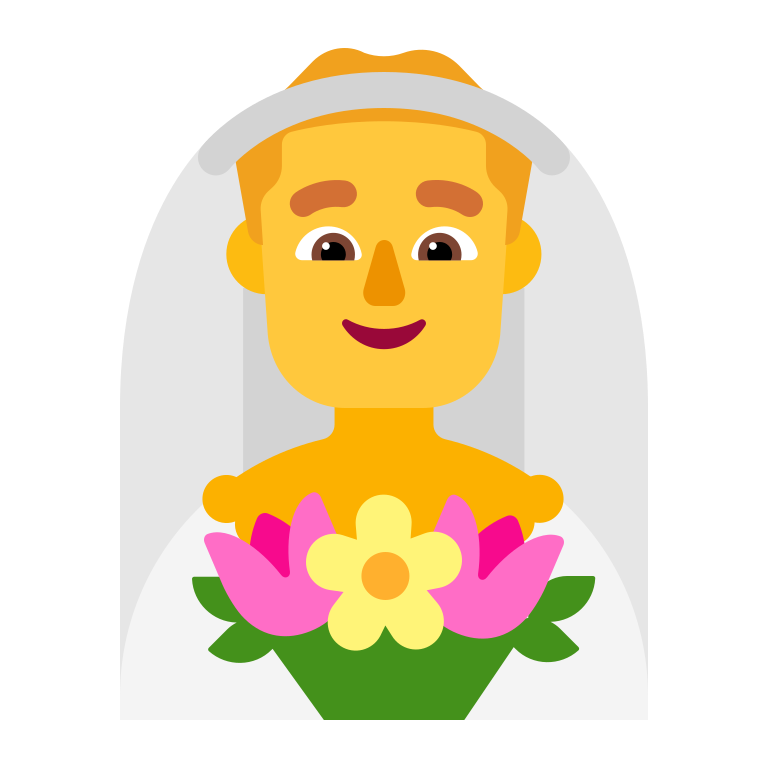
man with veil flat default